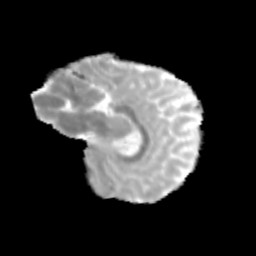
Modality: MD
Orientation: sagittal
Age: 12
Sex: male
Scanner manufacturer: siemens
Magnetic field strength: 3 T
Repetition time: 3.8 s
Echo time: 0.07 s